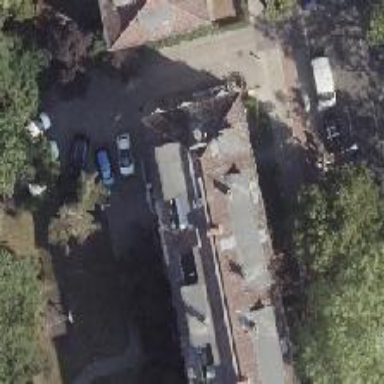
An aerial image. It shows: Veterinary facility.